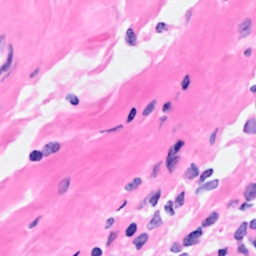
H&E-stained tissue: Breast